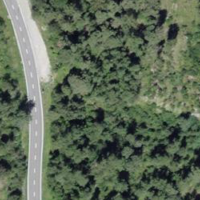
EUNIS habitat code: 41
Species observed at this site:
Lasiommata maera